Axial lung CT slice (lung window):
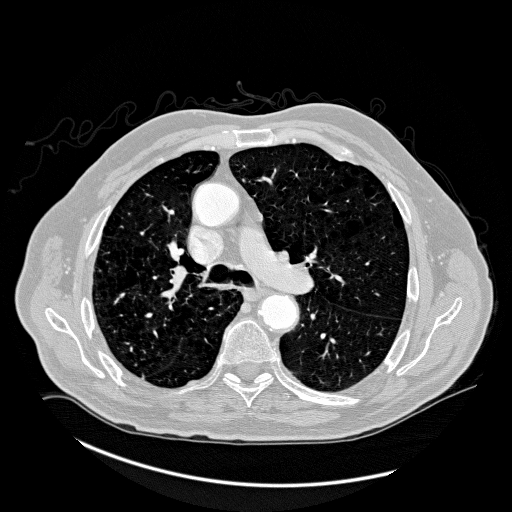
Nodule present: no